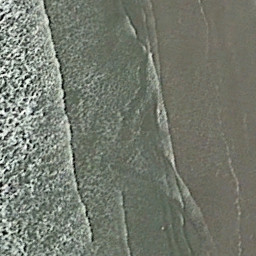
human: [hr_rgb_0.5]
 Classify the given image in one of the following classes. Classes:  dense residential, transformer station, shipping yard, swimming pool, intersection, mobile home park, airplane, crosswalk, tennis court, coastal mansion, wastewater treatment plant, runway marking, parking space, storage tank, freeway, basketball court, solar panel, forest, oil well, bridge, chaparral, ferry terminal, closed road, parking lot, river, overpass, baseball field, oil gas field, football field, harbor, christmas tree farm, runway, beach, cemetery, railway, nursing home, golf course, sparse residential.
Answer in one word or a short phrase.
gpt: beach